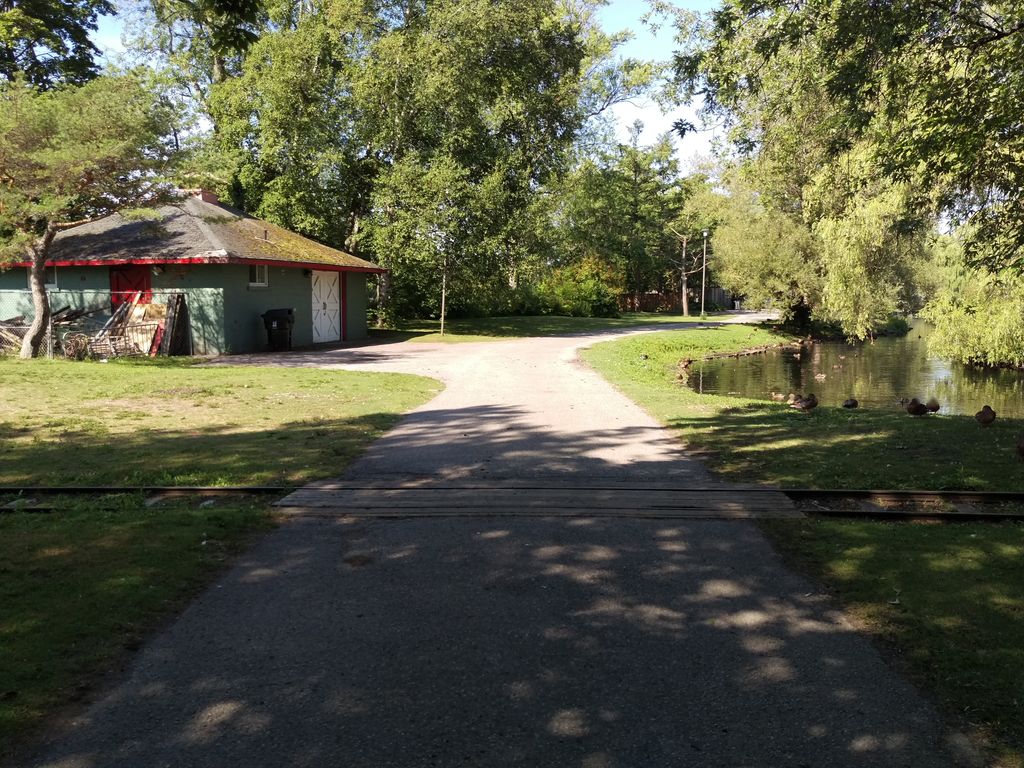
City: toronto